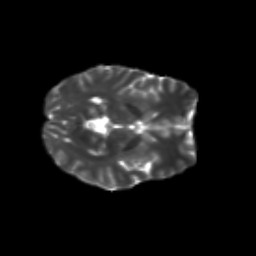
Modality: T2w
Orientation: axial
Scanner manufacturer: siemens
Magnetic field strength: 3 T
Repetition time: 9.2 s
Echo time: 0.084 s